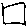
Label: square